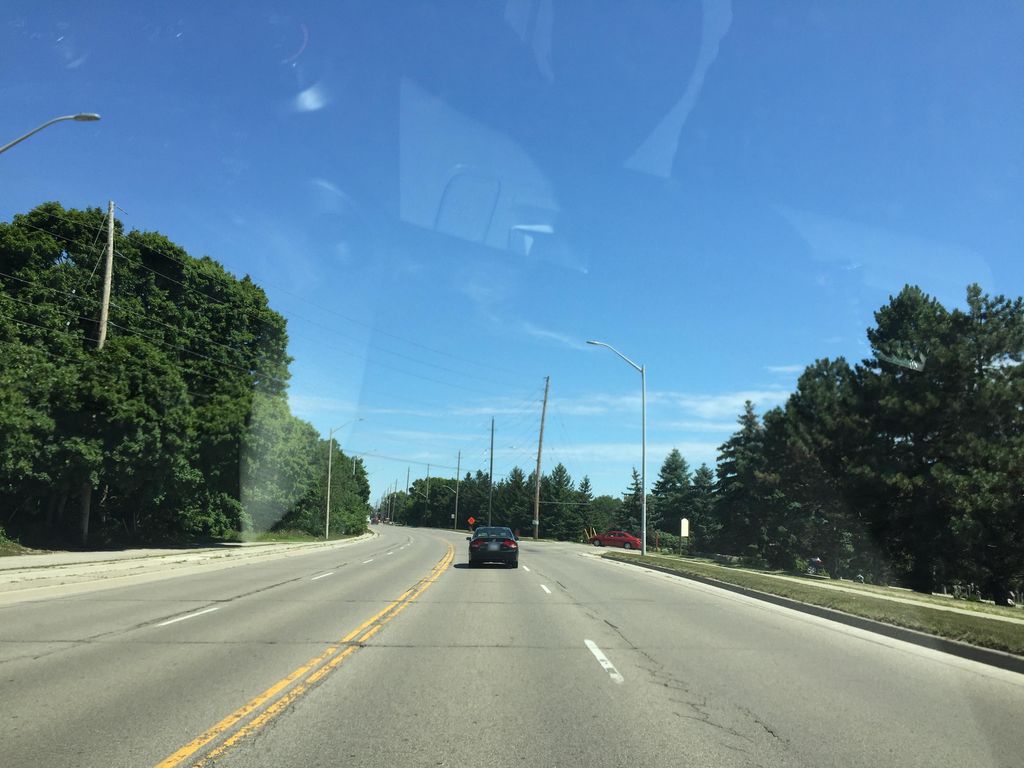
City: hamilton